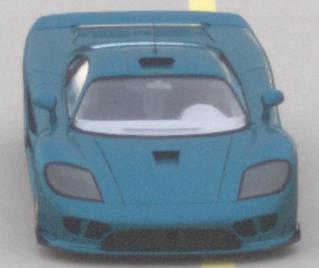
Make: Saleen
Model: S7
Detailed model: -
Model produced from: 2000
Model produced until: 2008
Doors: 2
Color: blue
Road condition: dry road
Daytime: sunrise or sunset
Contrast: low contrast